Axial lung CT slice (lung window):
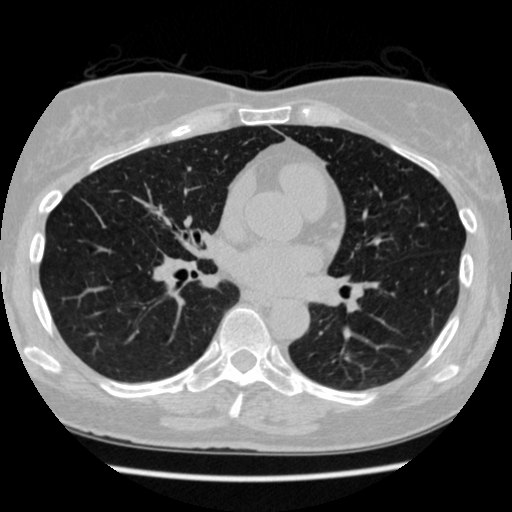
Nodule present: no